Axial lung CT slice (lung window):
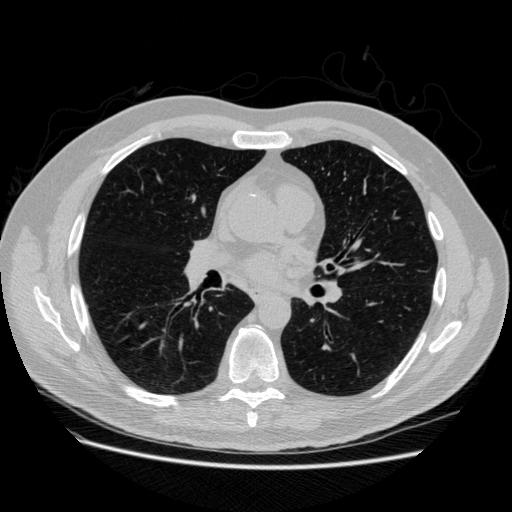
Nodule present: no